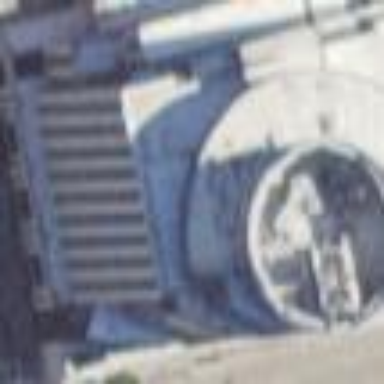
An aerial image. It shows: Office building.